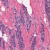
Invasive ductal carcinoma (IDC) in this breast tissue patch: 1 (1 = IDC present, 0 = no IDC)